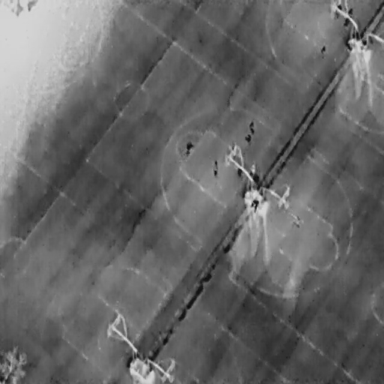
There are ten People in the infrared image.